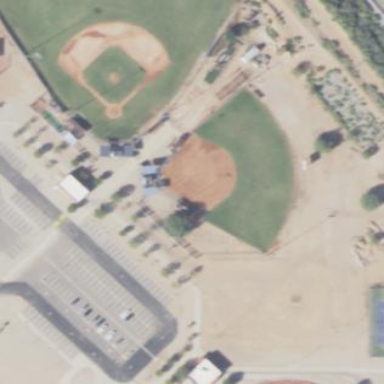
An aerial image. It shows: Softball pitch designated for baseball sports.